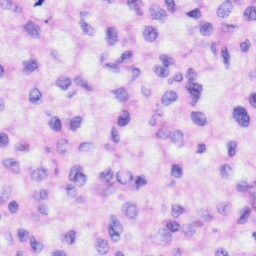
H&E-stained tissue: Liver